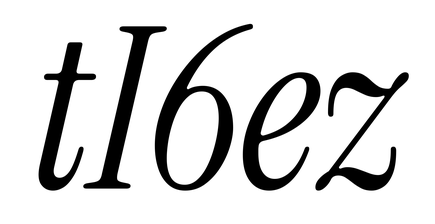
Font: InstrumentSerif-Italic